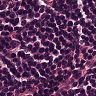
Metastatic tissue present: no